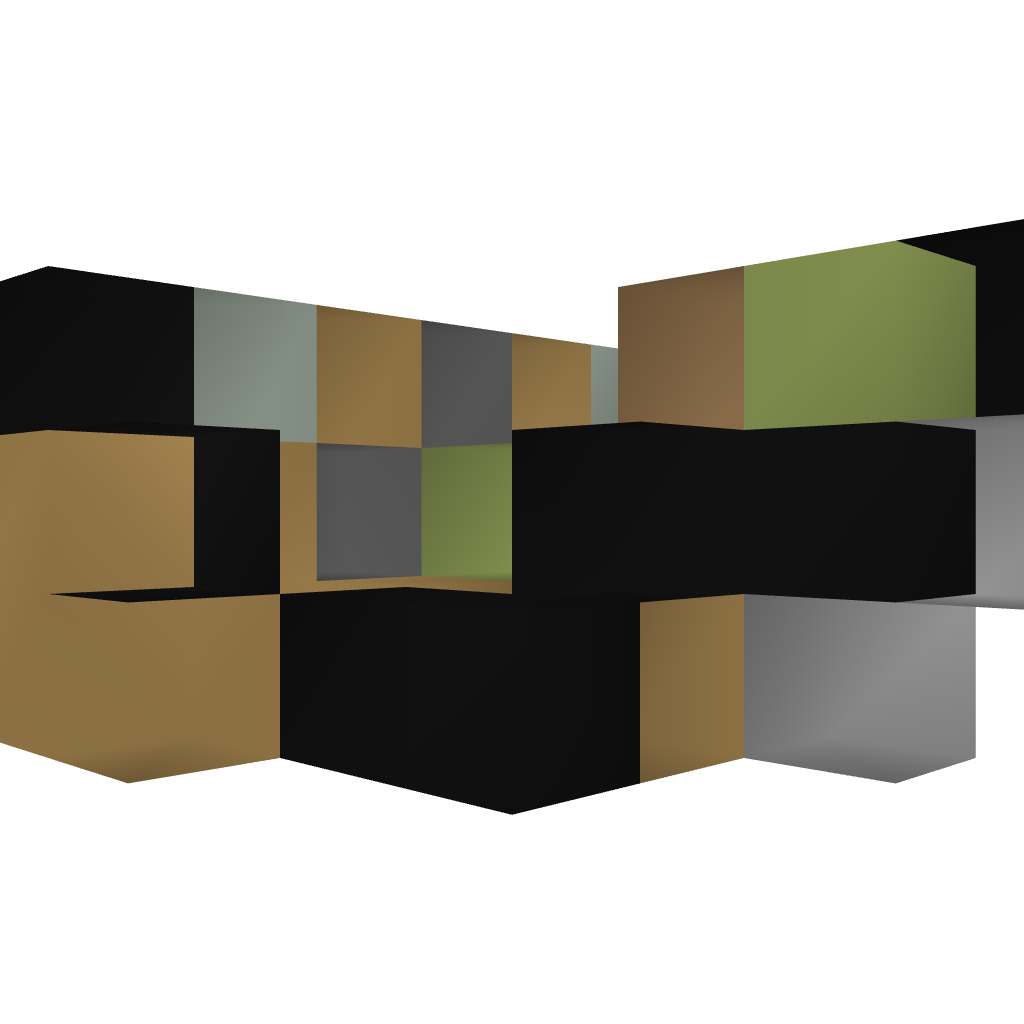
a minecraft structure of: Food Machine